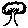
Label: tree